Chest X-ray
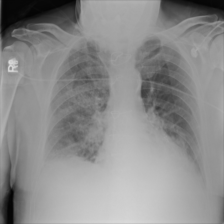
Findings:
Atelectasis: negative
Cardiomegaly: negative
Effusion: negative
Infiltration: positive
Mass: negative
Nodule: negative
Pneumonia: negative
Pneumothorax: negative
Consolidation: negative
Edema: negative
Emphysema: negative
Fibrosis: negative
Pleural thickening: negative
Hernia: negative